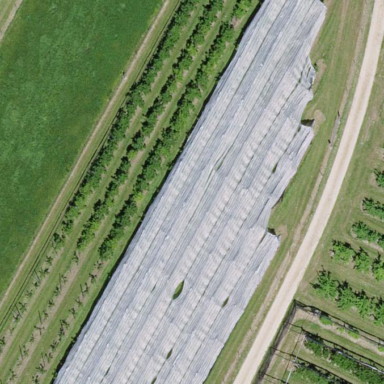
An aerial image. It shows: Orchard.